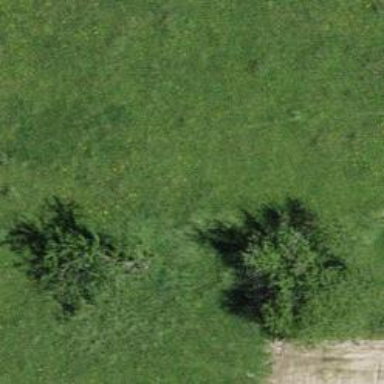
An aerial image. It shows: Agricultural area with broadleaved deciduous trees.